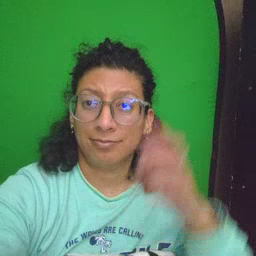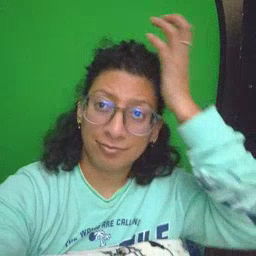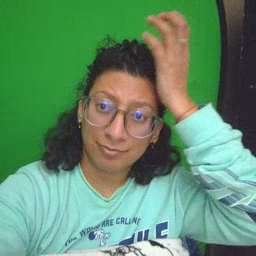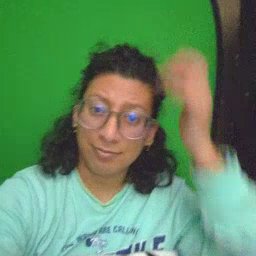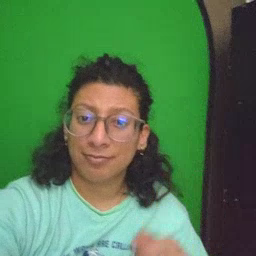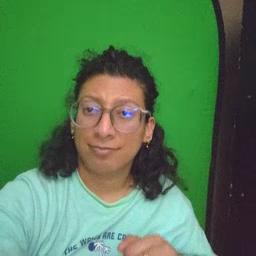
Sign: garbage